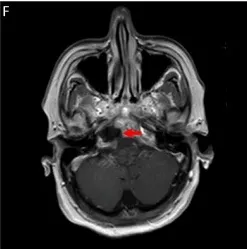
(F) Axial T1WI post contrast. (A-F) The images demonstrate bilateral, lytic, expansile, lobular lesions extending from Meckel's caves into the petrous apices. These lesions follow CSF signal on all sequences with no enhancement.
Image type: radiology (mri)